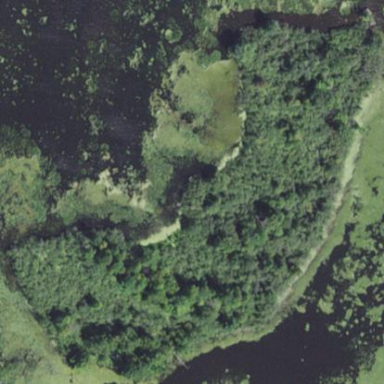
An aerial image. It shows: Islet surrounded by forest.